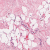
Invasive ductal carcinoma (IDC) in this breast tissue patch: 0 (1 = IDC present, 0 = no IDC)